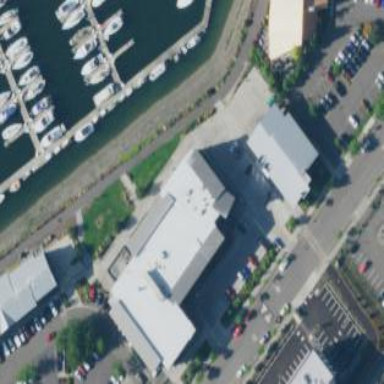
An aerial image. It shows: Commercial building.